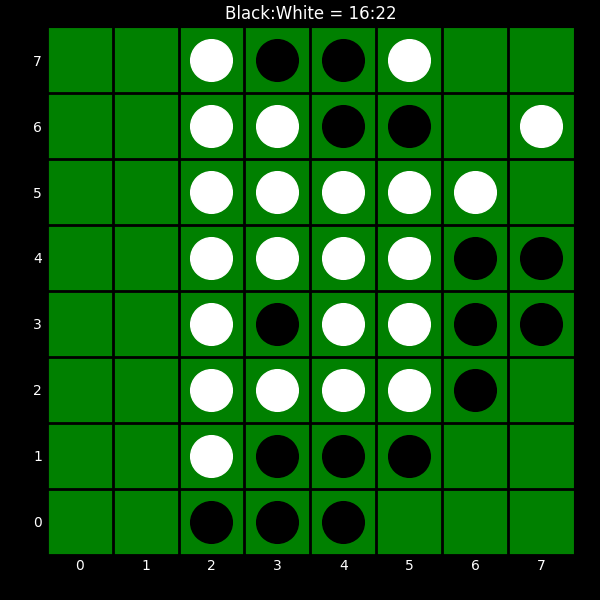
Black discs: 16
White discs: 22